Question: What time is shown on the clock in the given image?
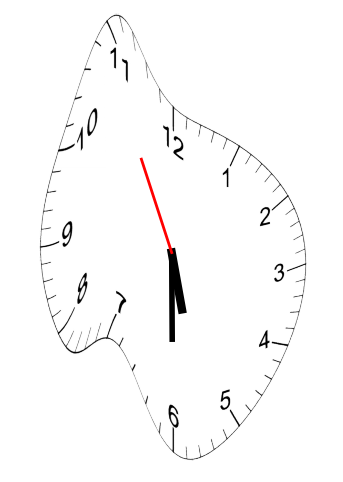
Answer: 05:29:55